Question: I want to rotate point around an arbitrary point using transformation matrix.
So the equations are:
'''
p'x = cos(theta) * (px-ox) - sin(theta) * (py-oy) + ox
p'y = sin(theta) * (px-ox) + cos(theta) * (py-oy) + oy
'''
But I want to rewrite it in form of matrix transforms, it seems like it should be (c=cos(theta),s=sin(theta)):

By default, the rotation matrix uses the origin point as the center of the rotation. To rotate around an arbitrary point, you have to subtract the distance to the origin using a translation matrix, do the rotation, and then translate back.
If I understand it right first we subtract from original point to make ot (0,0), then rotate around point (0,0) and then add to result point, but I think that 1st and 3rd matrix must be swapped?
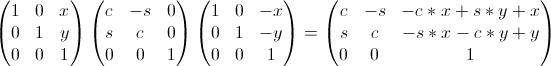
Answer: You shouldn't swap your 1st and 3rd matrix, as you are right-multiplying the point which is a column vector, so the sequence is not left to right, instead it is right to left.
You can easily verify the result by extending the right hand matrix, which will be exact the equations representing p'x and p'y.